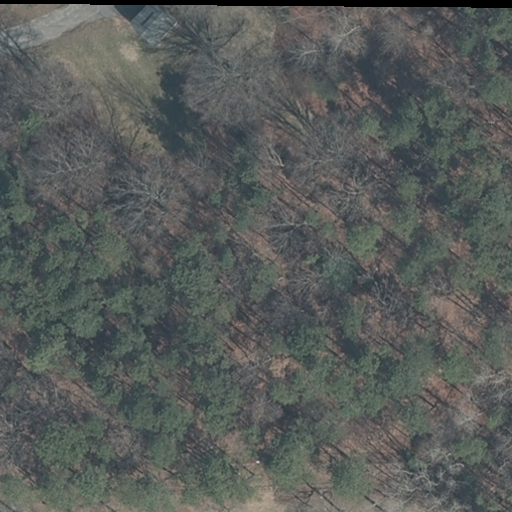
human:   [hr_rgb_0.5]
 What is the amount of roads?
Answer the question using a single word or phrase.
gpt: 0

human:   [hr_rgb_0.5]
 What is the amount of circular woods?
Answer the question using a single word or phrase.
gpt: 0

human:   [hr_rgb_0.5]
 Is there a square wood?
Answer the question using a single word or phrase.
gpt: no

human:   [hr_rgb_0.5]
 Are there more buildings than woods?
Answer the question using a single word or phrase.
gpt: no

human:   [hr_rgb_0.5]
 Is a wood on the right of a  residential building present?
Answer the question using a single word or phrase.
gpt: no

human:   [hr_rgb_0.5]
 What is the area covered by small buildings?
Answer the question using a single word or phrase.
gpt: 42m2

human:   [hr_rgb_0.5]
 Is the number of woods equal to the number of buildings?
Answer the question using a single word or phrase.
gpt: yes

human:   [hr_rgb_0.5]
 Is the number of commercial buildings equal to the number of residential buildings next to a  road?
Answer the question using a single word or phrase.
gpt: yes

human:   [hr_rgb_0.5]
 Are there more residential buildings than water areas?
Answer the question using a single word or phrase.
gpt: no

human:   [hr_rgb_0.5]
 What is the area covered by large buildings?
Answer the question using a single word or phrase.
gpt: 0m2

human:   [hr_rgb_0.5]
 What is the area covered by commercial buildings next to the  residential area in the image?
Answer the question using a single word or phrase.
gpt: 0m2

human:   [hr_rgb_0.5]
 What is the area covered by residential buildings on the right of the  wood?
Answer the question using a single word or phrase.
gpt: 0m2

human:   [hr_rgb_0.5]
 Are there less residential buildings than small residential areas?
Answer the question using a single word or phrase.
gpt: no

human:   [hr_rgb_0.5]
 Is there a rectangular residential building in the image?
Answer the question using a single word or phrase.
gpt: no

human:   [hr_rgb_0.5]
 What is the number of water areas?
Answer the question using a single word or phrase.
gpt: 0

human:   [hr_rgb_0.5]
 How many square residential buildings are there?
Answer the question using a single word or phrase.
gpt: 0

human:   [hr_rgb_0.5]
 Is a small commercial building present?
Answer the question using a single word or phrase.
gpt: no

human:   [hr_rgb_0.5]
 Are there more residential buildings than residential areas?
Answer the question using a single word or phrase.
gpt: no

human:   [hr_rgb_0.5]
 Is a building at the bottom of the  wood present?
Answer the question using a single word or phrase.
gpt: no

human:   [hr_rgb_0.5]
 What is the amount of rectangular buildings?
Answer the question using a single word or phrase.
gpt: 1

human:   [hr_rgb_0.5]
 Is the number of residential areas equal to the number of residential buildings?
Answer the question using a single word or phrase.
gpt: no

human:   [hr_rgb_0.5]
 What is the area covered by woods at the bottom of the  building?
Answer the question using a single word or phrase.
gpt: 1417m2

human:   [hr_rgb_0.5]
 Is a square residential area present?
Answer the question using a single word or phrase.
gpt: no

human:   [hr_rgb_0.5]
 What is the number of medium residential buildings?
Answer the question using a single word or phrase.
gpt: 0

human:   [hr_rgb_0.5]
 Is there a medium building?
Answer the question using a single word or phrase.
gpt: no

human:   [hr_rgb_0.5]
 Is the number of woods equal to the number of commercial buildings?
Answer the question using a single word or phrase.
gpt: no

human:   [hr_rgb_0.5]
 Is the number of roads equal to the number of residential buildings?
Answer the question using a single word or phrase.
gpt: yes

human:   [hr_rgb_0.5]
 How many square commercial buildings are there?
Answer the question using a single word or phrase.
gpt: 0

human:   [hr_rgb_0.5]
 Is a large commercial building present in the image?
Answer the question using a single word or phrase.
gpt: no

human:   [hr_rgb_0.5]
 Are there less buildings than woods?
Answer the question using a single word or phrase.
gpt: no

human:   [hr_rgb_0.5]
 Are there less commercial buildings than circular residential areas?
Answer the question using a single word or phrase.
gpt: no

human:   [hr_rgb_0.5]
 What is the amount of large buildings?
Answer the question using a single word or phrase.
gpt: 0

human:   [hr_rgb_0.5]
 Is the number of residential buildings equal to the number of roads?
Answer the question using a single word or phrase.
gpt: yes

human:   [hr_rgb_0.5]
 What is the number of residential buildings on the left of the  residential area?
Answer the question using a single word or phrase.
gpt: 0

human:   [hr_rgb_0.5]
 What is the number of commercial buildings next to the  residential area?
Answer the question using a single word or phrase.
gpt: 0

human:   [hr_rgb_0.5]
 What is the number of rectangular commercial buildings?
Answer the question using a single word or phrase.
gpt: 0